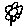
Label: flower